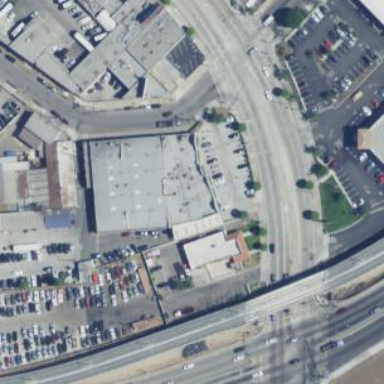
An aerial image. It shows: Commercial building.